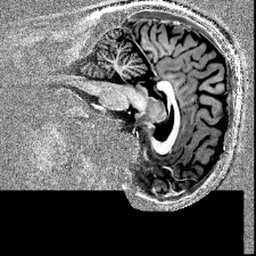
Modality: T1w
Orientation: sagittal
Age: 27
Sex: male